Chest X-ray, PA view. Patient: 59 years old, sex F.
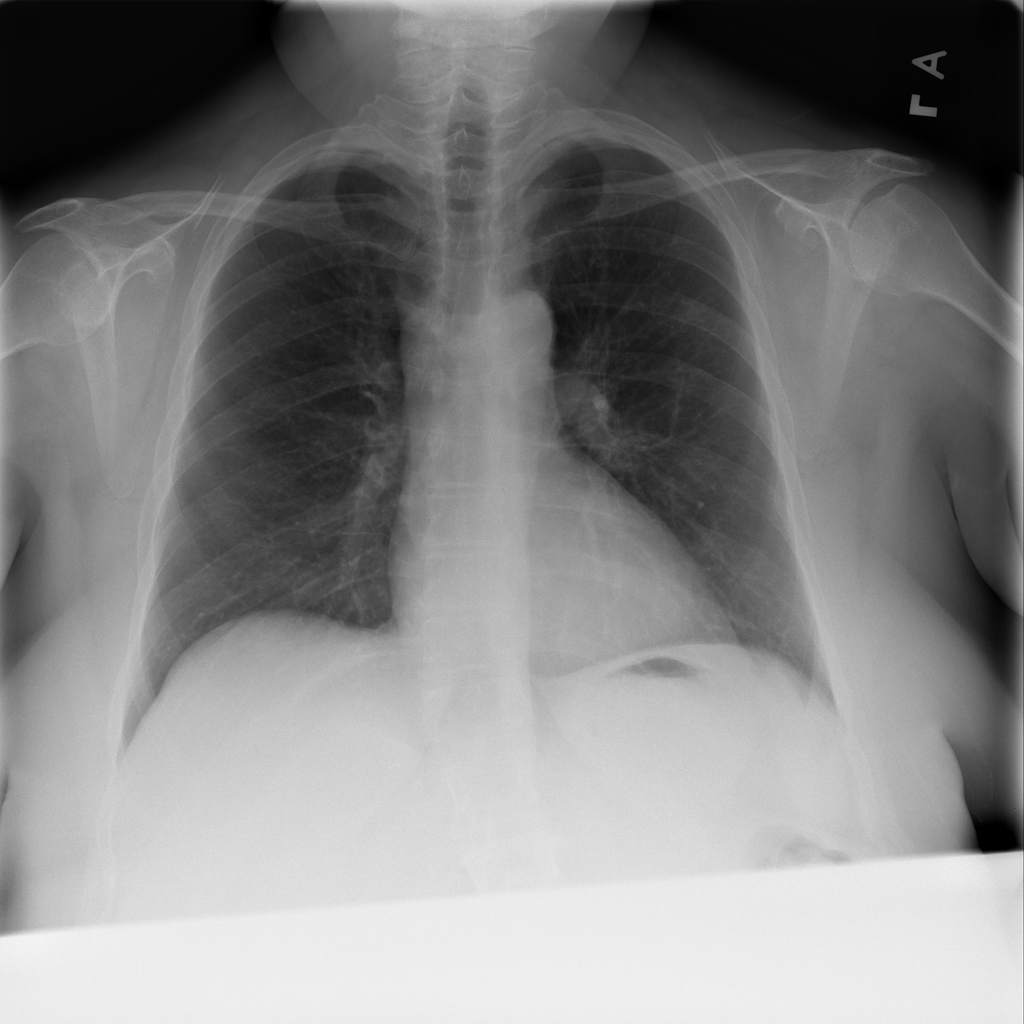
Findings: No Finding